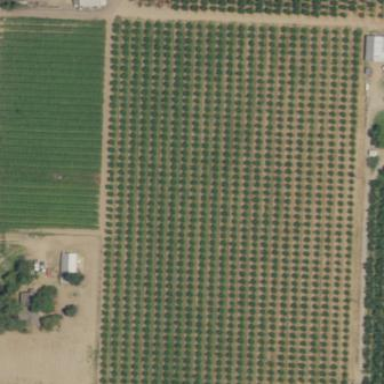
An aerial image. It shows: Orchard.